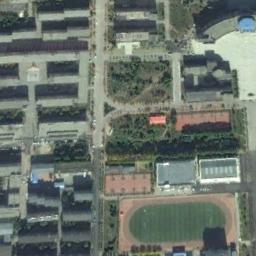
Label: ground_track_field